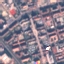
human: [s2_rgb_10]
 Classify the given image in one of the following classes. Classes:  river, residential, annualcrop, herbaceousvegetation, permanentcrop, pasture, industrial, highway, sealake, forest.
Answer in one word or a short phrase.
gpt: Residential